Question: In this example : <URL>
- - -
Now the issue is that the port become detach from the start node. It should not be happen.
Please look in to the image below for better understanding.
Please help me to overcome this issue.
Thanks in advance.

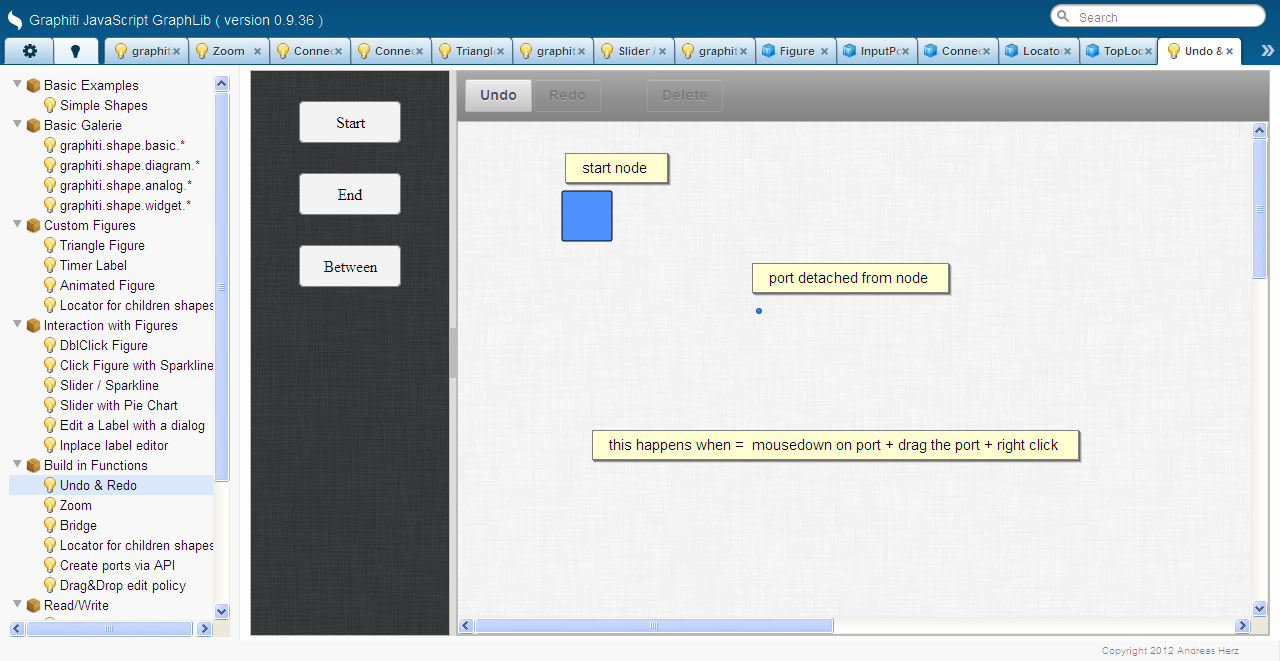
Answer: This is a bug and will be fixed in one of the next releases.